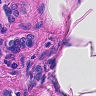
Metastatic tissue present: yes